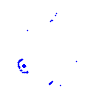
Particle: proton